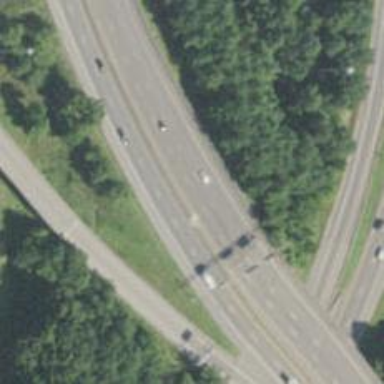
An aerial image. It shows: Motorway.